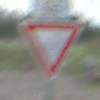
Verkehrszeichen: VorfahrtGewaehren
Zusatzzeichen oben: RichtungsangabeDurchPfeile9
Umgebung: Outdoor, Nature
Tageszeit: MorningAfternoon
Wetter: PartlyCloudy
Licht: Natural
Jahreszeit: NotSpecified
Kontrast: LowContrast